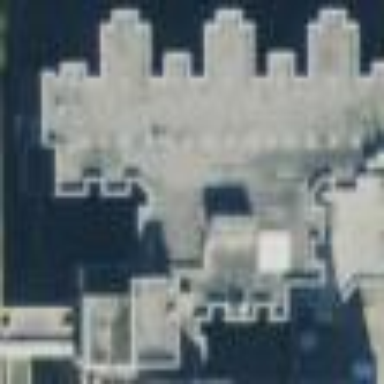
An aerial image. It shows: Hospital building.